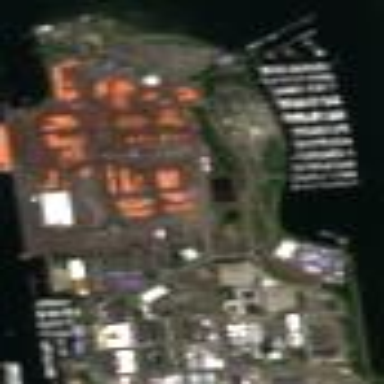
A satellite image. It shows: Industrial area.